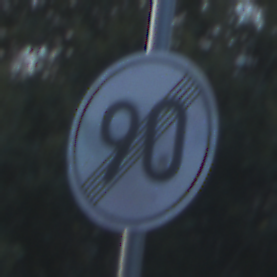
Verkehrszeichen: EndeGeschwindigkeit90
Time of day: SunriseSunset
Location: Outdoor (RoadRail)
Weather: Clear
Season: NotSpecified
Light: Natural